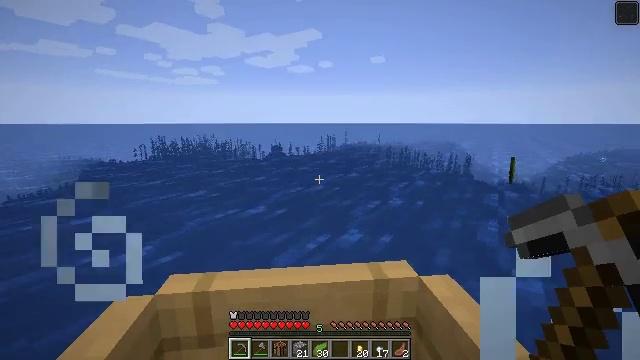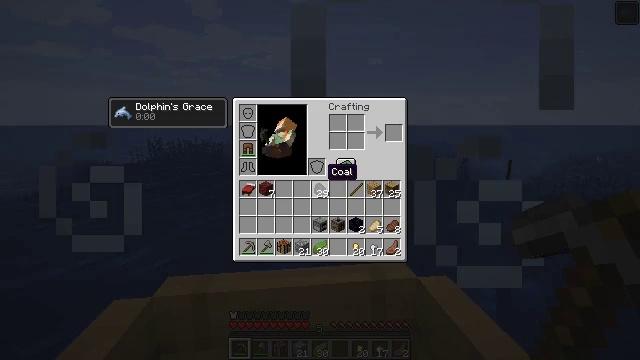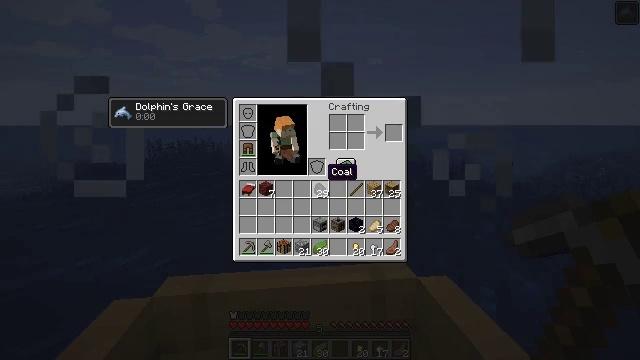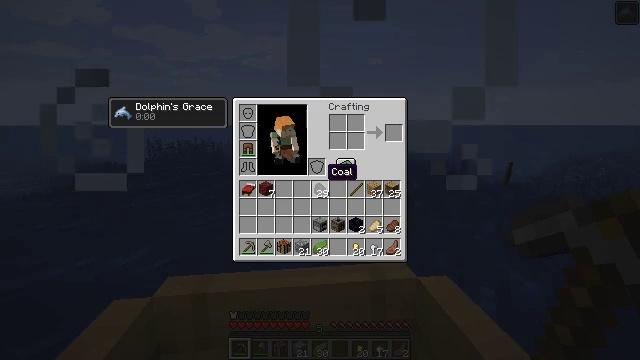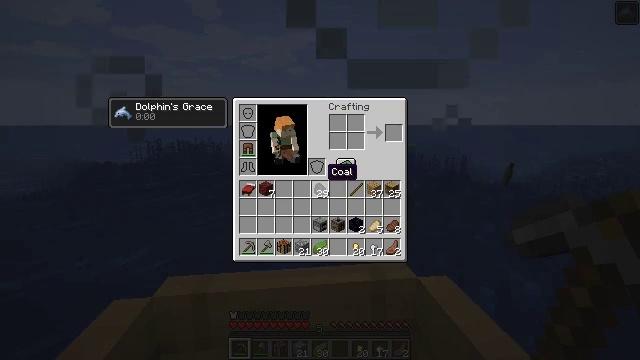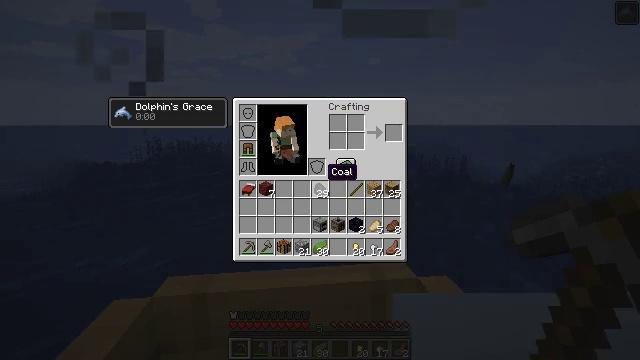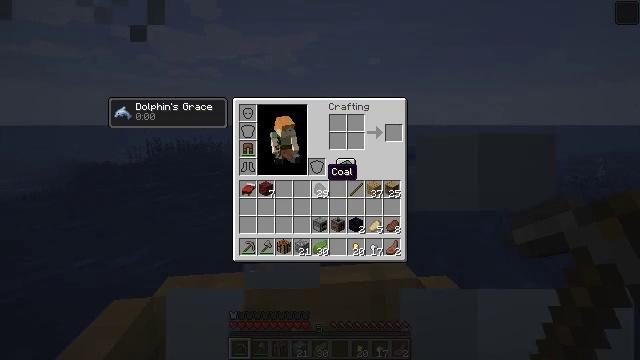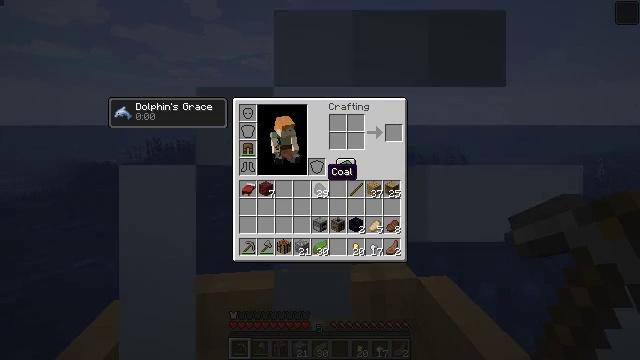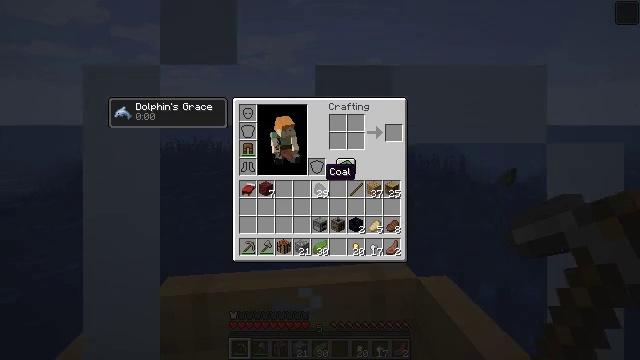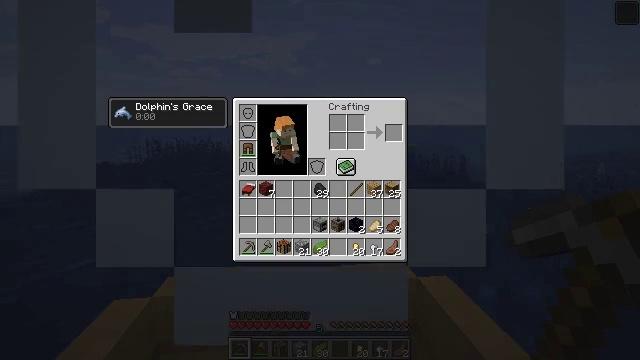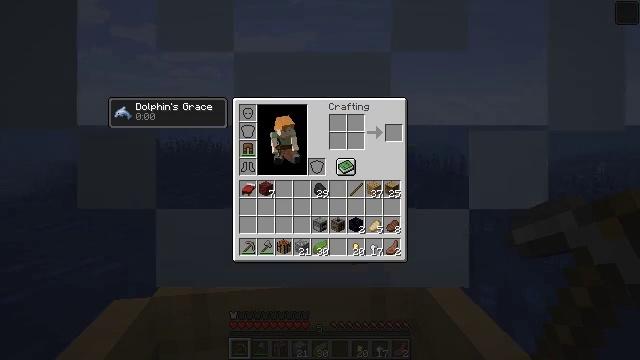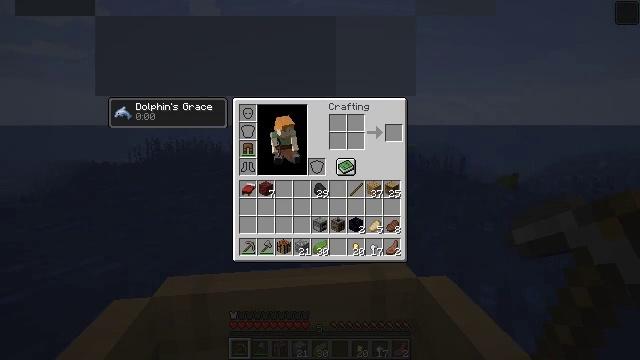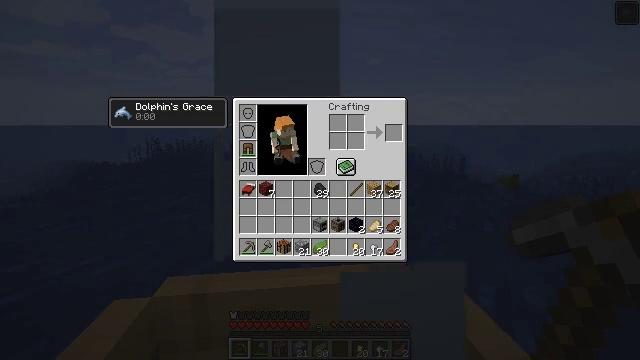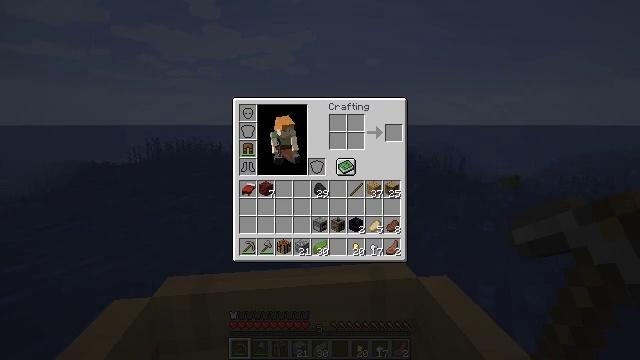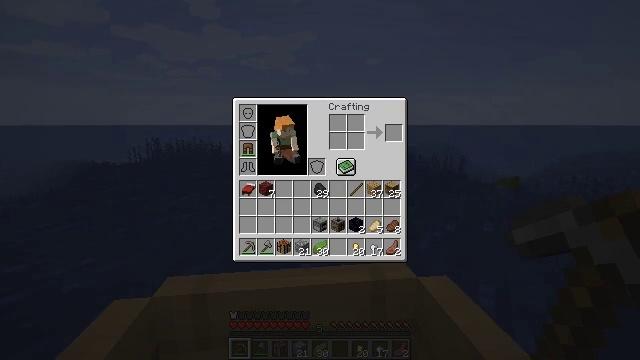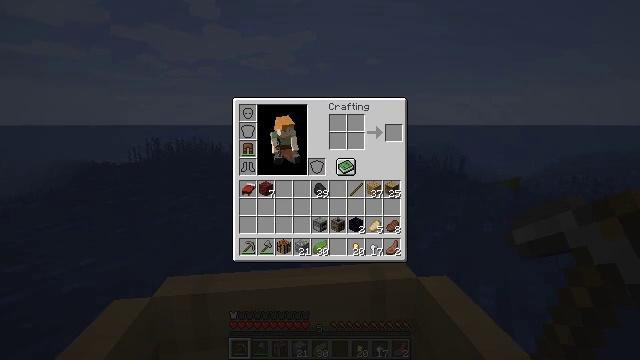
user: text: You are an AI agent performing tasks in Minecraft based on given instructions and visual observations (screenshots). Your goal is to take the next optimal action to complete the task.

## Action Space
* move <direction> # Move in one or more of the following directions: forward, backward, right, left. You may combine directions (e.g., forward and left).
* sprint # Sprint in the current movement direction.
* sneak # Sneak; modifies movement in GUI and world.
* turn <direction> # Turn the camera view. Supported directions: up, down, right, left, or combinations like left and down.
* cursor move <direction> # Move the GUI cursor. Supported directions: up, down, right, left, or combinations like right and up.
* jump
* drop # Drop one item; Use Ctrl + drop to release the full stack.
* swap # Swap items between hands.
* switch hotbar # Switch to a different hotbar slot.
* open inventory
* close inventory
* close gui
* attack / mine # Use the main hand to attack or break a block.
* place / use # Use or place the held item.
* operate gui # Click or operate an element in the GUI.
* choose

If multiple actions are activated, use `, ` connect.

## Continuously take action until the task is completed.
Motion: motion action
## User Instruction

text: Remove kelp and place it on the ground.
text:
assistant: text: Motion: open inventory
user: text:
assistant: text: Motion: open inventory
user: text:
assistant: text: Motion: no_op
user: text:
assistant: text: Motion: no_op
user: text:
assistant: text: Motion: no_op
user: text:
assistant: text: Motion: no_op
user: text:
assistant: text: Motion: no_op
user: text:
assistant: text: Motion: no_op
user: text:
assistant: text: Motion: no_op
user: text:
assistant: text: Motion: no_op
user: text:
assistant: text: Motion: no_op
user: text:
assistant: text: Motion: no_op
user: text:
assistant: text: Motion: no_op
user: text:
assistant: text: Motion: no_op
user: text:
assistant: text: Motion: no_op
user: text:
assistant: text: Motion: no_op
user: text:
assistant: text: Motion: no_op
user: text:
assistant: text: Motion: no_op
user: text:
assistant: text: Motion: no_op
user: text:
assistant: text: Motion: no_op
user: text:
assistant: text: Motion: no_op
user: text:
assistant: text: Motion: no_op
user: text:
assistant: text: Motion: no_op
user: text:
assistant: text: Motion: no_op
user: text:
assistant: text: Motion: no_op
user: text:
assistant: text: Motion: no_op
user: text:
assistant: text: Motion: no_op
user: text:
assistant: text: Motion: cursor move down
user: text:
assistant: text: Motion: cursor move down
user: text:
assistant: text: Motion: cursor move right and down